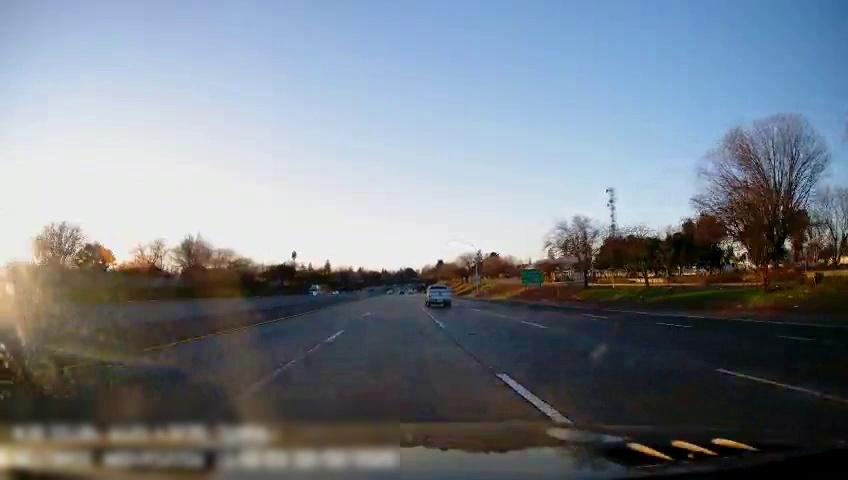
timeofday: Day
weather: Sunny
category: Drivable Space
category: Vehicles | Truck
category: Vehicles | Truck
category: Lanes | Alternate Lane
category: Lanes | Current Lane
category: Lanes | Current Lane
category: Lanes | Alternate Lane
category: Lanes | Alternate Lane
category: Lanes | Alternate Lane
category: Traffic | Signs